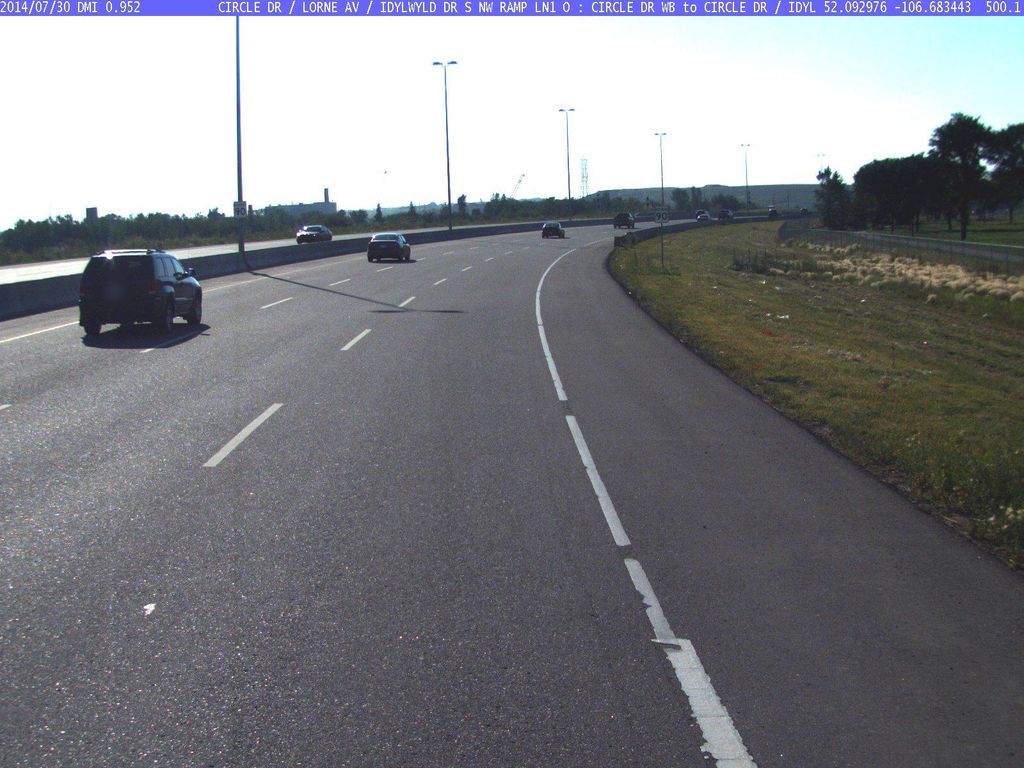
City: saskatoon